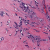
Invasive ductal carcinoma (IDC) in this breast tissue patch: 1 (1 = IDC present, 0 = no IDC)